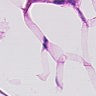
Metastatic tissue present: no